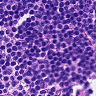
Metastatic tissue present: no